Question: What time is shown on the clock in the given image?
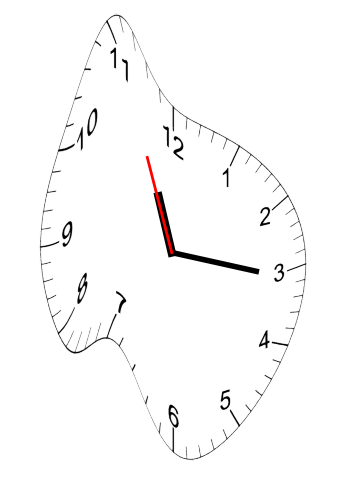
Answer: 11:15:56